Question: I try to create a tab interface:

So on each layer in frame 1 I added
'''
this.stop();
'''
but when running it says:
'''
1180: Call to a possibly undefined method addFrameScript.
'''
main.as is currently useless but I can show it in case it would have impact:
'''
package {
import flash.display.Sprite;
import flash.events.*;
import fl.controls.CheckBox;
public class main extends Sprite {
public function main() {
addEventListener( Event.ADDED_TO_STAGE, init );
}
public function init( e:Event ):void {
removeEventListener( Event.ADDED_TO_STAGE, init );
}
public function hello(target:MouseEvent) {
trace(target);
}
}
}
'''
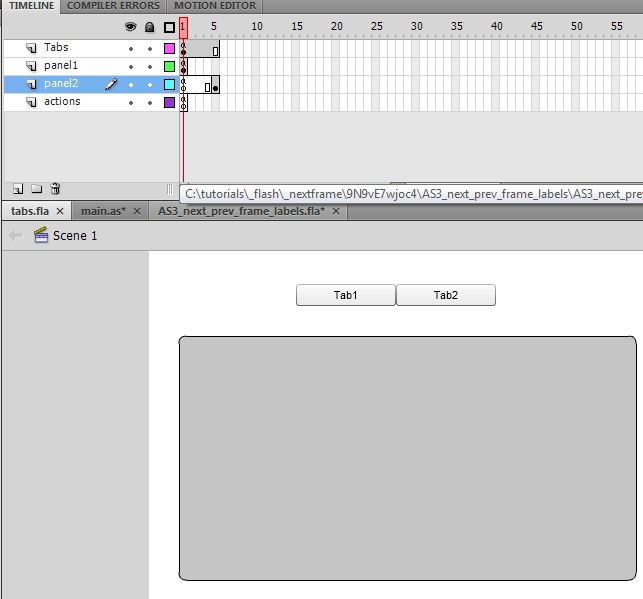
Answer: Don't use FrameScripting and don't use it when you have a document class. Use the Event.ENTER_FRAME to determine where your playhead is. Than you can use FrameLabels to make it flexible to manage.
But in the Code above, you are extending Sprite, so there is no play()- and stop()-method which your frames could execute. Also the addFrameScript() method is not available, so try to extend MovieClip, that should work.
Greetings
philipp